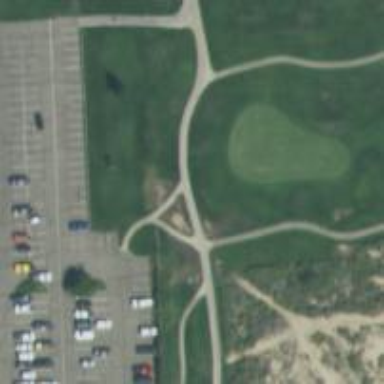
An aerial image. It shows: Golf cartpath that is also road path.